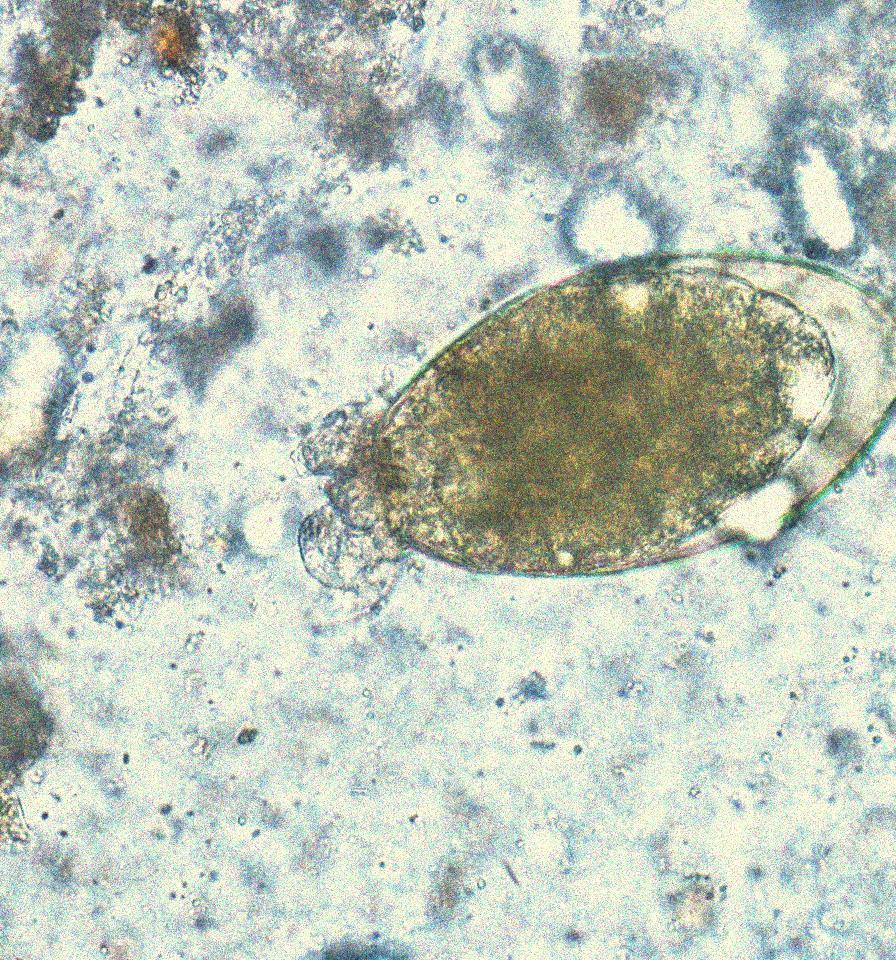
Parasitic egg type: Fasciolopsis buski